Question:
Ihave a gridview item template field namely Status as mentioned above ...
i want when user click on hold button of particular row then the record from the particular row is transfered to another page. ... means.... if i click on the hold button of 1st row of gridview then seats=35 and booking closed =08:00:00 PM willbe trasferred to
'''
Me.Response.Redirect("Select_seats.aspx?s_no=" & label22.Text.ToString & "&" & "journey=" & label6.Text & "&" & "seater=" & label4.Text & "&" & "sleeper=" & label2.Text & "&" & "service=" & lab5.Text.ToString) ..
'''
and if i click on the manage button of same row then the record of that row will be transferred to
'''
Me.Response.Redirect("Select_nfo.aspx?s_no=" & label22.Text.ToString & "&" & "journey=" & label6.Text & "&" & "seater=" & label4.Text & "&" & "sleeper=" & label2.Text & "&" & "service=" & lab5.Text.ToString)
'''
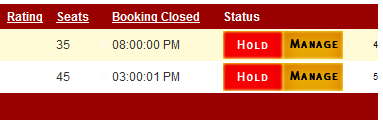
Answer: Coming from your <URL>, i'm not sure what problems you actually have because you already had 99% of the answer.
'''
Private Sub GridView1_RowCommand(ByVal sender As Object, ByVal e As System.Web.UI.WebControls.GridViewCommandEventArgs) Handles GridView1.RowCommand
Dim row As GridViewRow = DirectCast(DirectCast(e.CommandSource, Control).NamingContainer, GridViewRow)
Dim lab5 As Label = DirectCast(row.FindControl("Label5"), Label)
Dim label2 As Label = DirectCast(row.FindControl("Label2"), Label)
Dim label4 As Label = DirectCast(row.FindControl("Label4"), Label)
Dim label6 As Label = DirectCast(row.FindControl("label6"), Label)
Dim label22 As Label = DirectCast(row.FindControl("Label22"), Label)
If e.CommandName = "Hold" Then
Me.Response.Redirect("Select_seats.aspx?s_no=" & label22.Text.ToString & "&" & "journey=" & label6.Text & "&" & "seater=" & label4.Text & "&" & "sleeper=" & label2.Text & "&" & "service=" & lab5.Text.ToString)
ElseIf e.CommandName = "Manage" Then
Me.Response.Redirect("Select_nfo.aspx?s_no=" & label22.Text.ToString & "&" & "journey=" & label6.Text & "&" & "seater=" & label4.Text & "&" & "sleeper=" & label2.Text & "&" & "service=" & lab5.Text.ToString)
End If
End Sub
'''